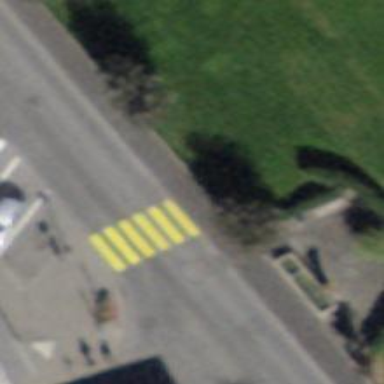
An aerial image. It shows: Zebra crossing on the road.